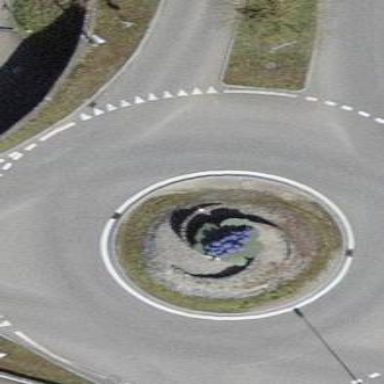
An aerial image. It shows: Roundabout at primary highway.